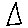
Label: triangle